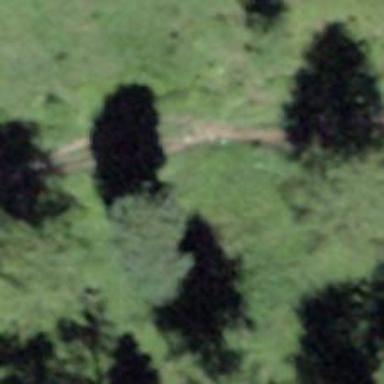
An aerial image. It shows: Hiking path.